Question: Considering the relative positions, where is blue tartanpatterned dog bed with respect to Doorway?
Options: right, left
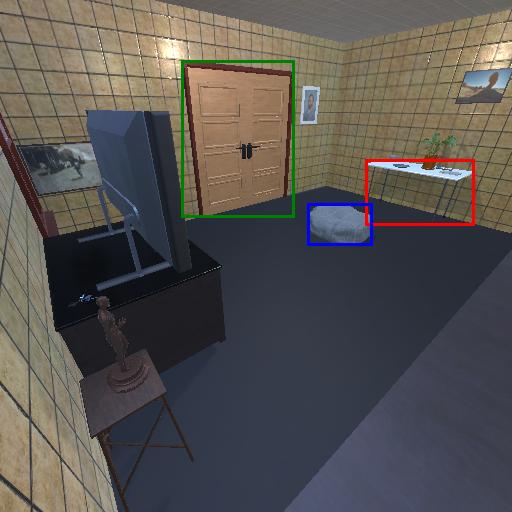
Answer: right